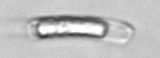
Label: Guinardia_striata